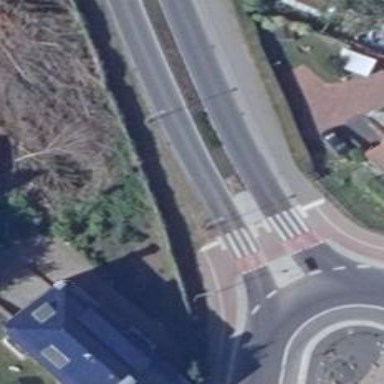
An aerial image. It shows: Marked crossing with pedestrian island.